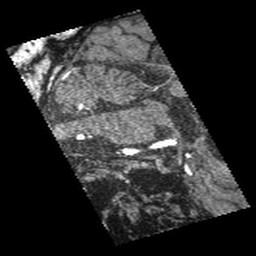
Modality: angio
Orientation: sagittal
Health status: ill
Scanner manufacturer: siemens
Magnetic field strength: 1.5 T
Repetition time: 0.024 s
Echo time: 0.007 s